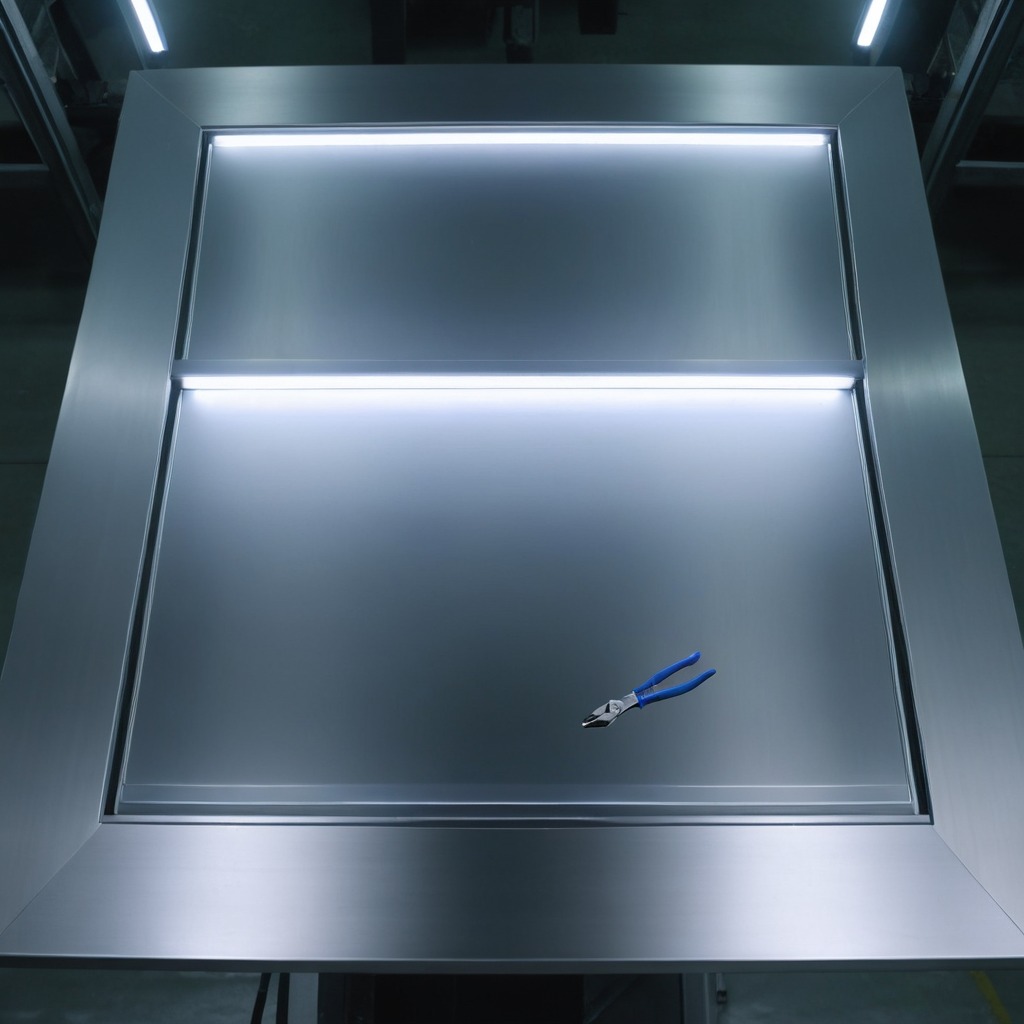
A plier is lying on a metal table in a machine shop under fluorescent lights.